Interaction volume radius: 10 \u00c5
Interaction volume height: 50 \u00c5
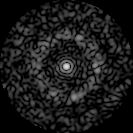
Disorder parameter: 0.8152